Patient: sex M, age 76
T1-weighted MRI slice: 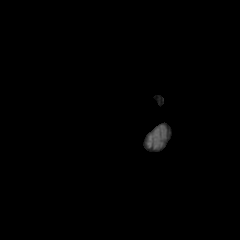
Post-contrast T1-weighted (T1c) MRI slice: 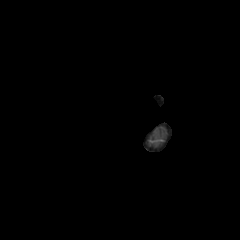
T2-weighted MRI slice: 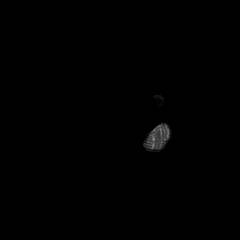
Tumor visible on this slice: no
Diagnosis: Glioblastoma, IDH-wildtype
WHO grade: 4